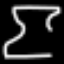
Label: hourglass